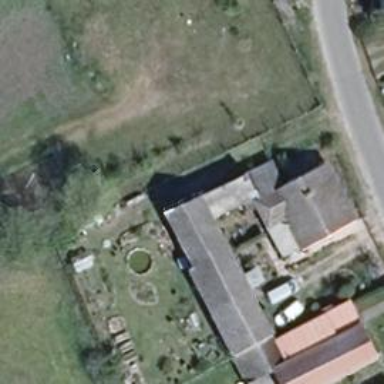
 oriented along the structure. The roof is painted grey."